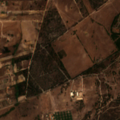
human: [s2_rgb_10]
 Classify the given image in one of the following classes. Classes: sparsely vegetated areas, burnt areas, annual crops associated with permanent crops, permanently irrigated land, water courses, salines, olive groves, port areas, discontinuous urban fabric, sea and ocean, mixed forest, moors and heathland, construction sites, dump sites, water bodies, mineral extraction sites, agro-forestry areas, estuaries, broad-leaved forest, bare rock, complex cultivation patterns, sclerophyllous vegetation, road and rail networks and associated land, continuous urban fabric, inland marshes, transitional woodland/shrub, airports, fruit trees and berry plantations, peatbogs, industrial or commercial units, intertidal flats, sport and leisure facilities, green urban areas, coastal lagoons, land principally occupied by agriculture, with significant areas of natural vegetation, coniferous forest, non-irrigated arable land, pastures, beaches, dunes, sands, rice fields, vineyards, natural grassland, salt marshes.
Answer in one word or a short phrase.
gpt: non-irrigated arable land, complex cultivation patterns, broad-leaved forest, transitional woodland/shrub